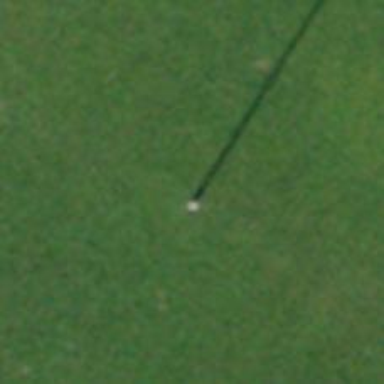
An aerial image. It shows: Power pole.